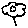
Label: flower